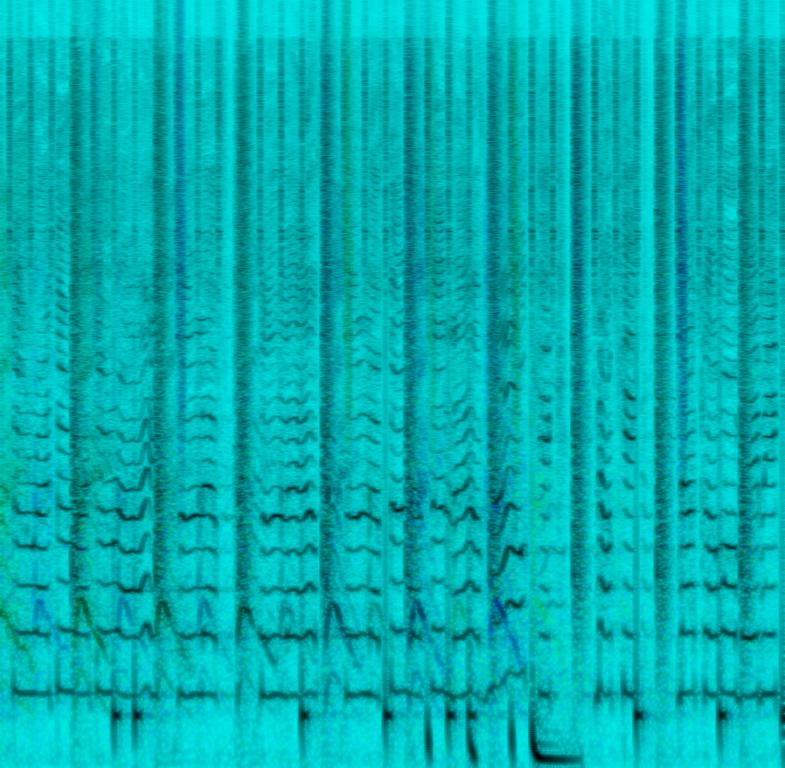
A male singer sings this animated melody with backup singers in vocal harmony. The song is medium tempo with a groovy drum rhythm, clapping percussion and strong bass hits. The song is a pop dance hit with a groovy dance rhythm.